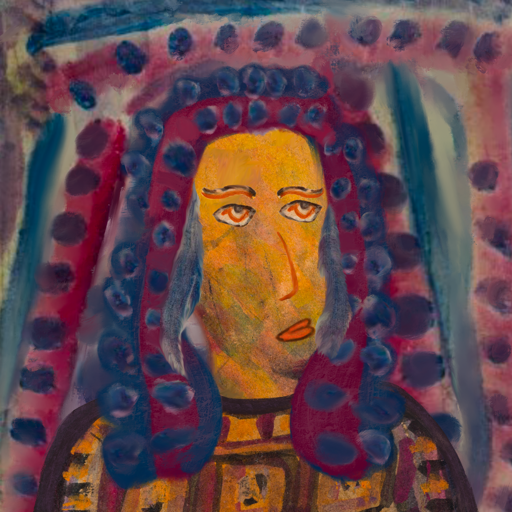
Background: HillGirl, Head And Neck Side: Gypsy_Mother, Face Side: Experience, Bust: Doll, Hair Side: Hill_Girl, Head Accessory: Blank, Second Necklace: Blank, Necklace: Blank, Baby: Blank